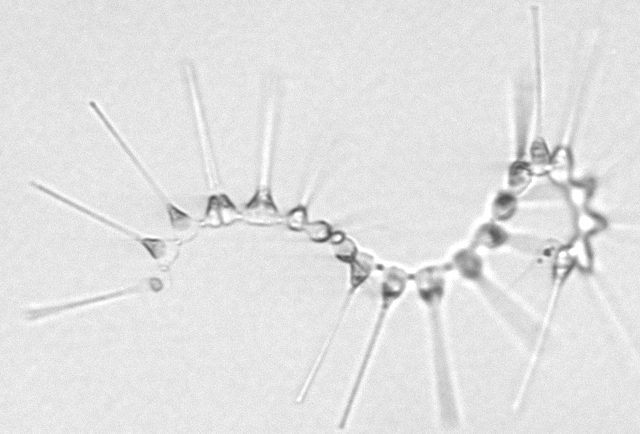
Label: Asterionellopsis_glacialis